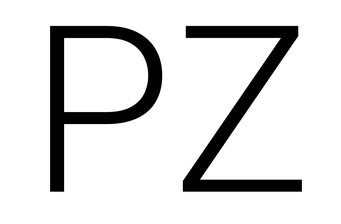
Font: Roboto_Light